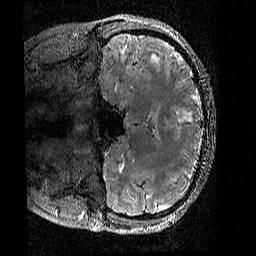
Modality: T2w
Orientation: coronal
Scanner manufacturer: siemens
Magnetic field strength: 3 T
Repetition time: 3.2 s
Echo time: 0.428 s